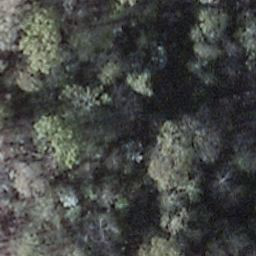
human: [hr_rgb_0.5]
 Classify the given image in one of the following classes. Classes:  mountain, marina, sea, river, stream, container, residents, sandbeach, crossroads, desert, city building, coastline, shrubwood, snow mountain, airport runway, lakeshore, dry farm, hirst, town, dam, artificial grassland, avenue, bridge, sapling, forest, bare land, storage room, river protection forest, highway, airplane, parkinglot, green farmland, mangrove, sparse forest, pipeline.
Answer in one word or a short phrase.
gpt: shrubwood